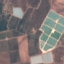
Label: PermanentCrop